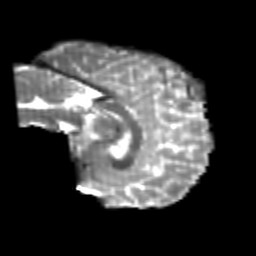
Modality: T2w
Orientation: sagittal
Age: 24
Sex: male
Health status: healthy
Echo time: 0.074 s